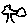
Label: tree